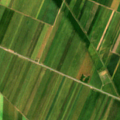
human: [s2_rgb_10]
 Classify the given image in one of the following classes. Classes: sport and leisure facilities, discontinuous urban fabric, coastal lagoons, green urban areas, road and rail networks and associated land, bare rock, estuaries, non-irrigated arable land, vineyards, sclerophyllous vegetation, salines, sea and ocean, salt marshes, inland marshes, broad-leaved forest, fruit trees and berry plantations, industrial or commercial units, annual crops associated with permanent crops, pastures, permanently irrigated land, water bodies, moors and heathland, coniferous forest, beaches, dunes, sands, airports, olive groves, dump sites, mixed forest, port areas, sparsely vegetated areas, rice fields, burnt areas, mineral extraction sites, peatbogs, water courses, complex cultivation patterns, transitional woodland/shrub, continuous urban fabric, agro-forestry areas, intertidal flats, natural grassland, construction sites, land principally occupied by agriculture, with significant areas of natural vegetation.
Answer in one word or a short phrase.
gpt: non-irrigated arable land